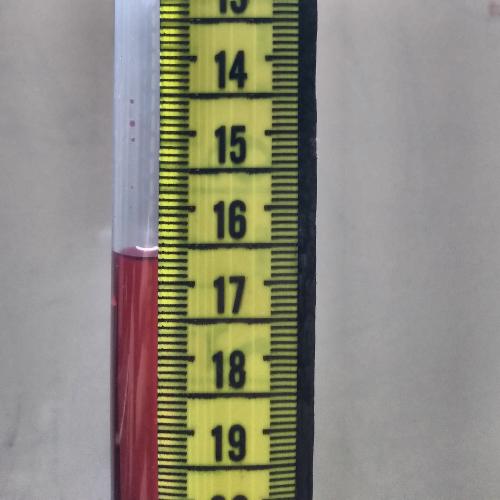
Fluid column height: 16.7 cm